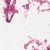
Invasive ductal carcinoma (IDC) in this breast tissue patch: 0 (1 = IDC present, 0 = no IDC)